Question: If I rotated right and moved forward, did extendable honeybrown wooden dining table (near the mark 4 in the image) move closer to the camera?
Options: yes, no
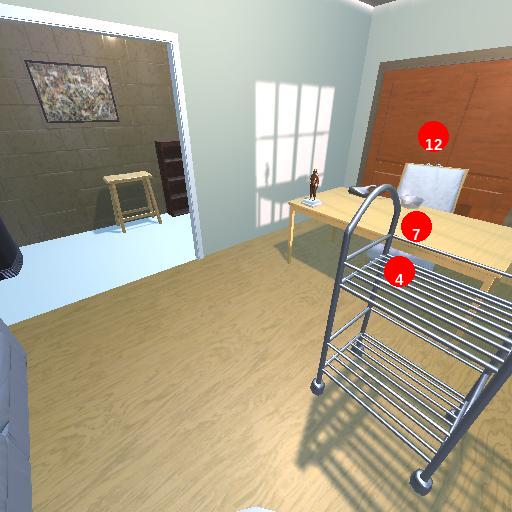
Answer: yes